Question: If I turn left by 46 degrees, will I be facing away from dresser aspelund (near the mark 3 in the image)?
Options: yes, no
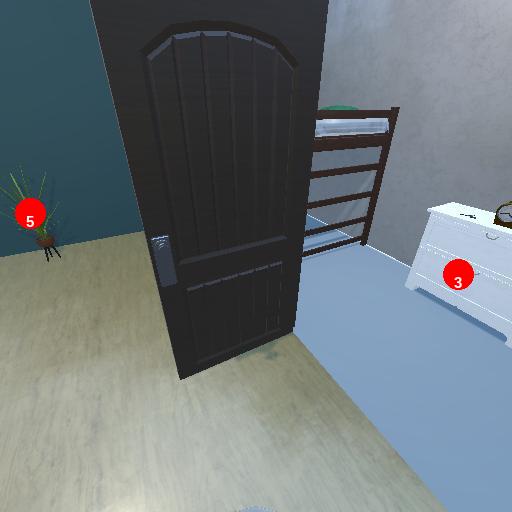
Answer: yes